Question: I use Box2D in my game, but I would like to have a nicely looking spring - wall to push the player when touched. It would look like this (in 3 frames):

Question: how to implement it? Can I attach a wall effect to an animated sprite?
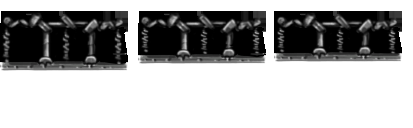
Answer: The answer is: Prismatic Joint. I divided the image into 2 parts: static and dynamic (the moving bar). The below code is for creation of a prismatic joint in orientation like in the image in my question:
'''
//prismatic joint
final Sprite springFrameT = new Sprite(pX, pY, mSpringFrameTRegion, getVertexBufferObjectManager());
final Sprite springBarT = new Sprite(pX, pY + mSpringFrameTRegion.getHeight()-mSpringBarTRegion.getHeight(),
mSpringBarTRegion, getVertexBufferObjectManager());
mMainScene.attachChild(springFrameT);
mMainScene.attachChild(springBarT);
mMapSprites.add(springFrameT);
mMapSprites.add(springBarT);
final Body springFrameBody = PhysicsFactory.createBoxBody(mPhysicsWorld, springFrameT, BodyType.StaticBody, FIXTURE_DEF);
final Body springBarBody = PhysicsFactory.createBoxBody(mPhysicsWorld, springBarT, BodyType.DynamicBody, SPRING_FIXTURE_DEF);
mPhysicsWorld.registerPhysicsConnector(new PhysicsConnector(springFrameT, springFrameBody, false, false));
mPhysicsWorld.registerPhysicsConnector(new PhysicsConnector(springBarT, springBarBody, true, true));
final PrismaticJointDef prismaticJointDef = new PrismaticJointDef();
prismaticJointDef.initialize(springFrameBody, springBarBody, springFrameBody.getWorldCenter(), // new Vector2(springFrameT.getWidth(), springFrameT.getHeight()/2),
new Vector2(0, 1.0f));
prismaticJointDef.lowerTranslation = -0.5f;
prismaticJointDef.upperTranslation = 0.5f;
prismaticJointDef.enableLimit = true;
prismaticJointDef.enableMotor = true;
prismaticJointDef.maxMotorForce = 100.0f;
prismaticJointDef.motorSpeed = 100000f;
prismaticJointDef.collideConnected = false;
this.mPhysicsWorld.createJoint(prismaticJointDef);
'''